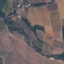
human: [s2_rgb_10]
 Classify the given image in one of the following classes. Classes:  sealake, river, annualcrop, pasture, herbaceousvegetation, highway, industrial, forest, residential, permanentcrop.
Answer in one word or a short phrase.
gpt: PermanentCrop